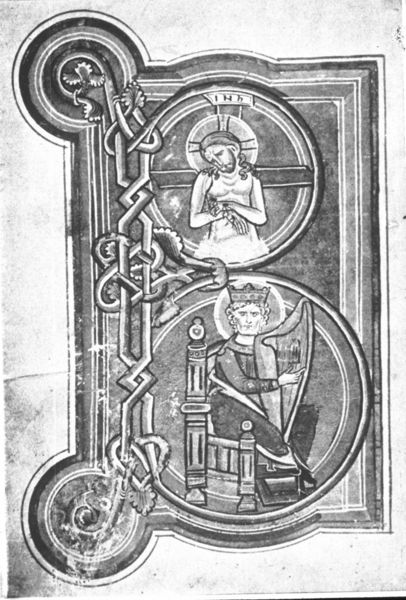
Titel: Cod. 1898
Institution: Wien, Österreichische Nationalbibliothek
Schlagwörter: weiß, sitzen, grau, haar, schwarz, stuhl, zeichnung, hochformat, ornament, bibel, instrument, sitzend, krone, locken, schrift, könig, thron, detail, musikinstrument, ornamente, kreuz, rechteck, seite, schwarzweiß, buchstabe, kreise, initiale, buchseite, heiligenschein, christus, jesus, kreuzigung, wunden, wundmale, harfe, david, gloriole, dornenkrone, aureole, keltisch, buchmalerei, psalter, inri, irisch, b